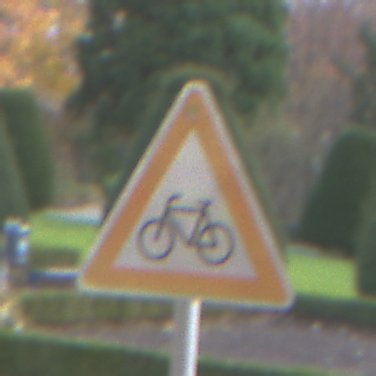
Verkehrszeichen: RadverkehrRechts
Umgebung: Roofed, Urban
Tageszeit: MorningAfternoon
Wetter: PartlyCloudy
Licht: Natural
Jahreszeit: NotSpecified
Kontrast: MediumContrast